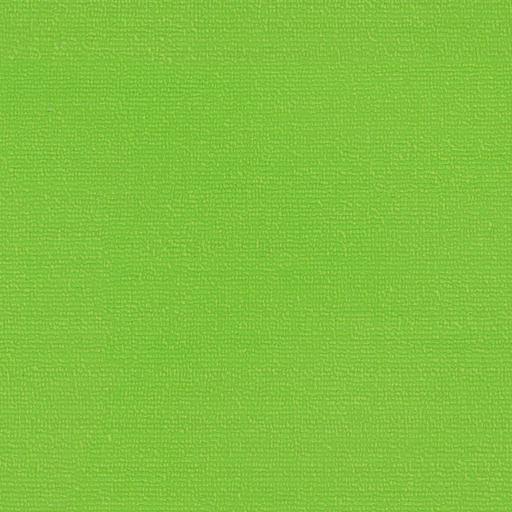
Tags: carpet fabric green woven